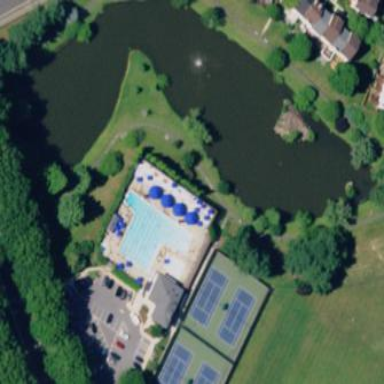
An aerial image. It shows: Sports center specializing in swimming activities located on leisure land.